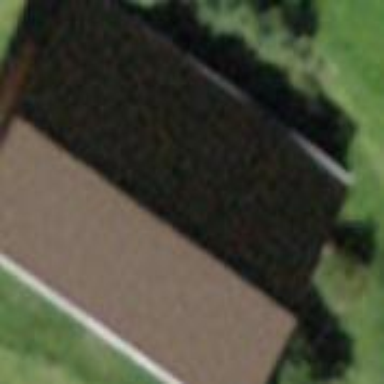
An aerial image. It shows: Simple house.